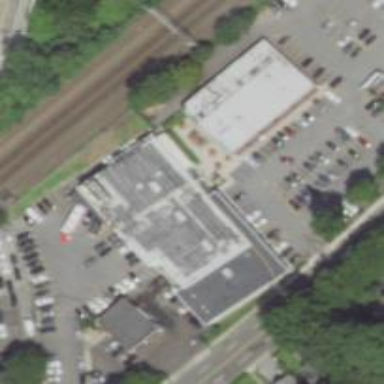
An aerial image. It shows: Supermarket.